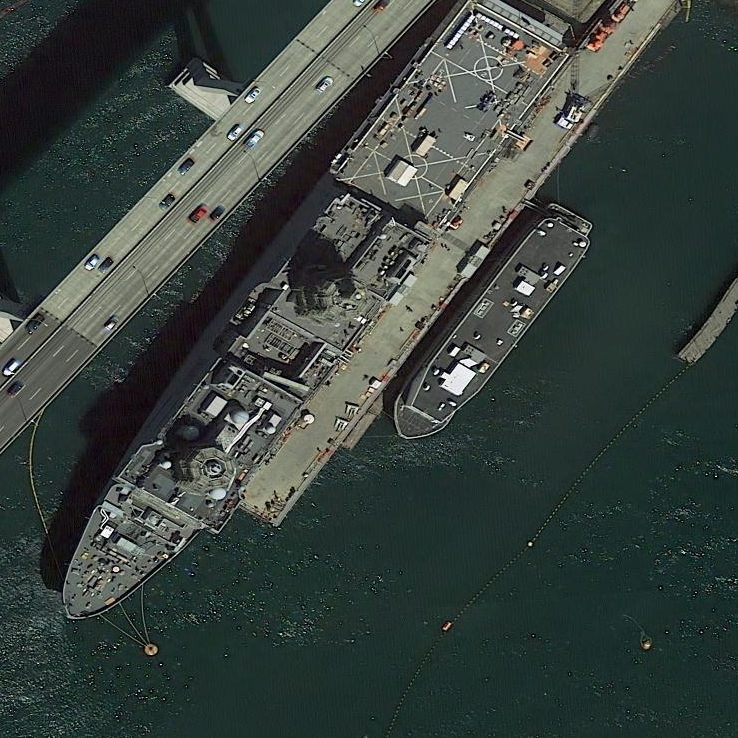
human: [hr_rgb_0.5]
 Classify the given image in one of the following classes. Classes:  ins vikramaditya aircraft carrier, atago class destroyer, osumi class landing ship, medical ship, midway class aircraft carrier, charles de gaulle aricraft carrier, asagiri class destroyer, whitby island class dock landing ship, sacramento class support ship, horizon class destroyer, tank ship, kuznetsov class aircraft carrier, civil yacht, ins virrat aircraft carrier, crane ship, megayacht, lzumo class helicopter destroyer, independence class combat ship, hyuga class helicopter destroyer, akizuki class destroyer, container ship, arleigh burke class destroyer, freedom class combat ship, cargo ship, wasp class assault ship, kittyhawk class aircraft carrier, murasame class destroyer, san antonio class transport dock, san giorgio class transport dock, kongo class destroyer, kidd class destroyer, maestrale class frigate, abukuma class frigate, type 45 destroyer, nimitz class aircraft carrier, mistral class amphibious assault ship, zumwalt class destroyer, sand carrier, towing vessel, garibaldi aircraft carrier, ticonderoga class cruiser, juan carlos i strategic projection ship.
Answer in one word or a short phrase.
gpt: San Antonio class transport dock